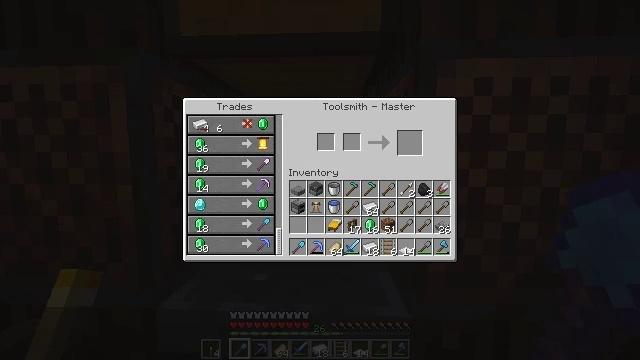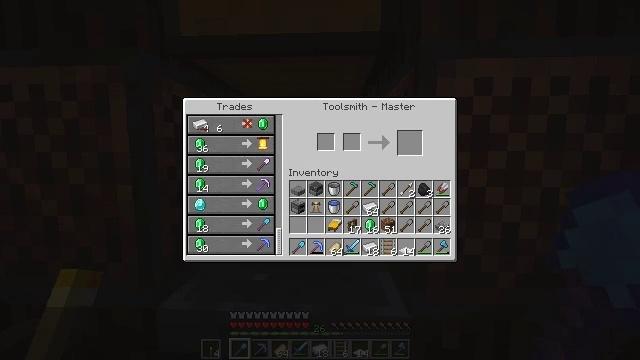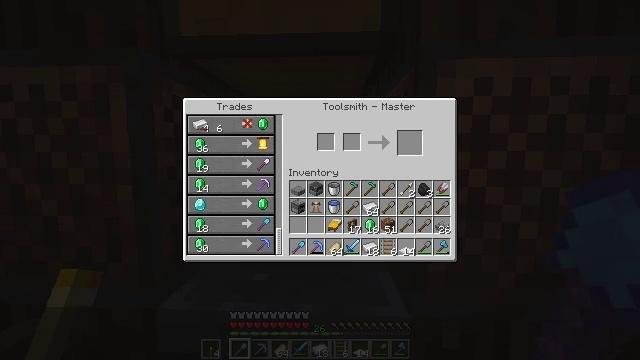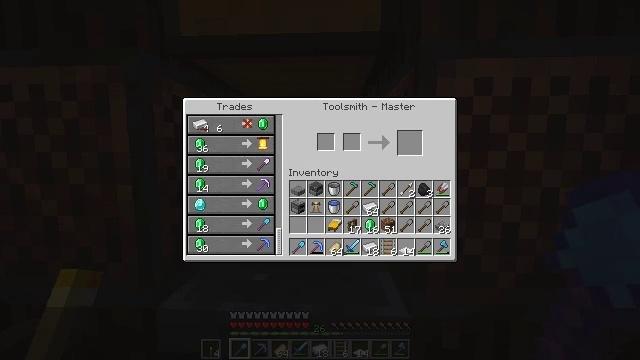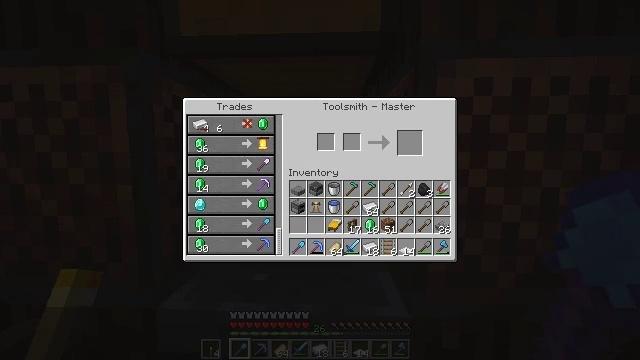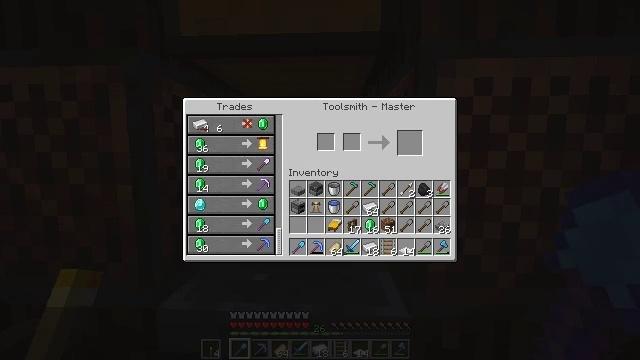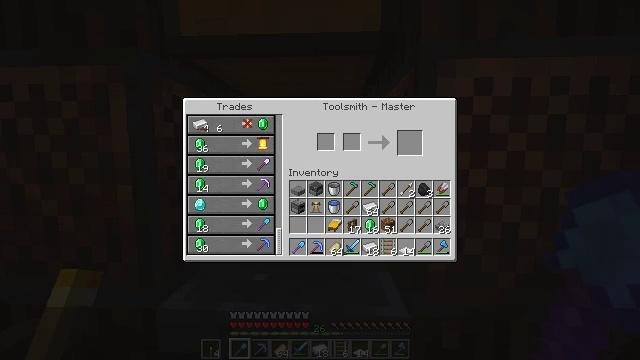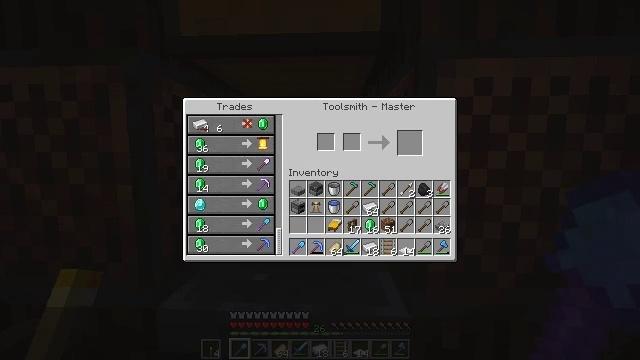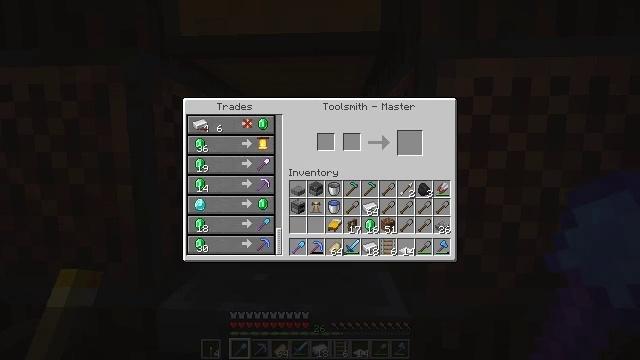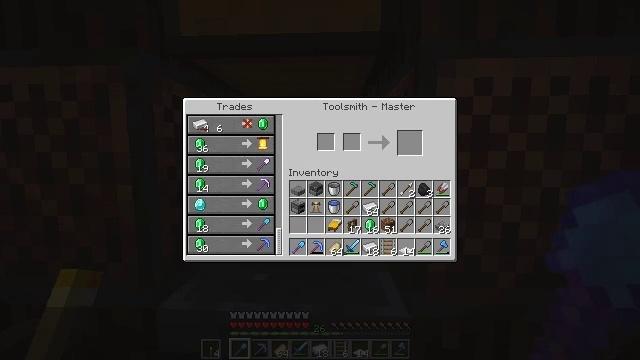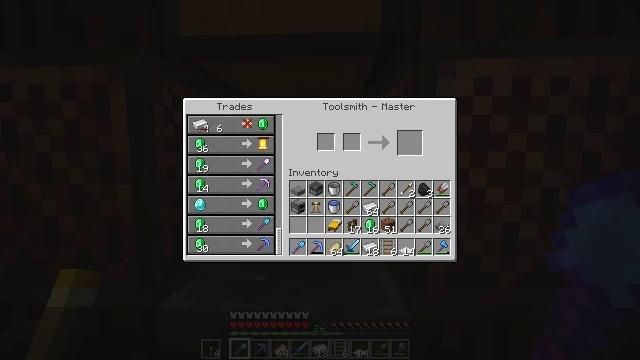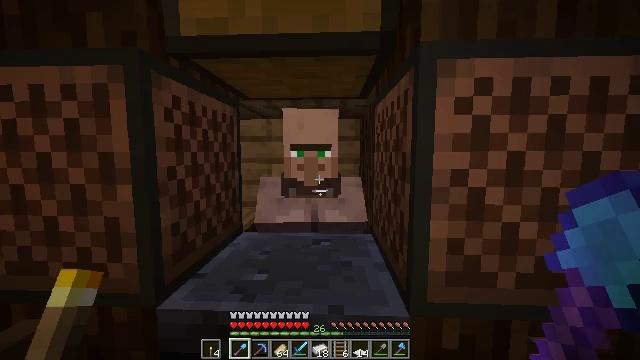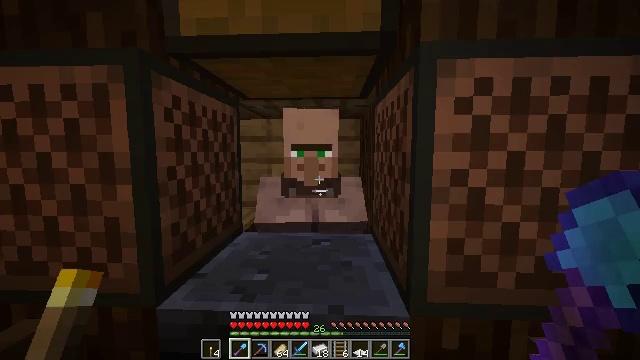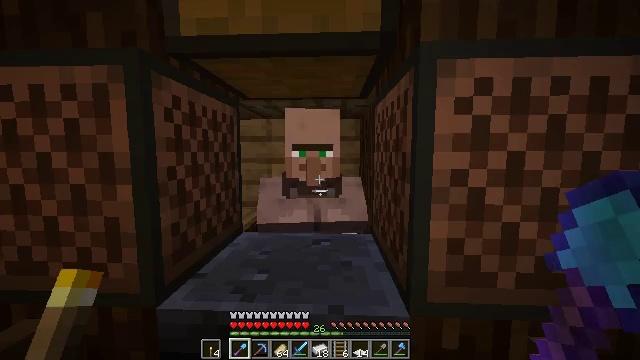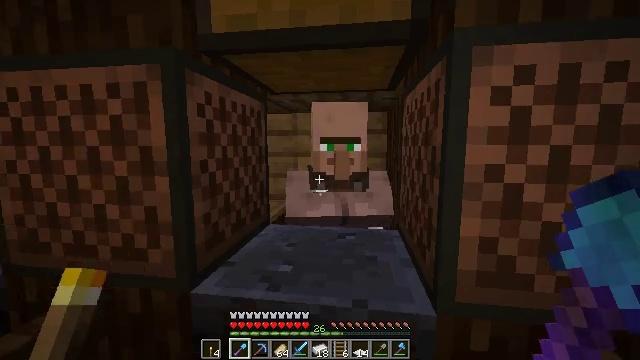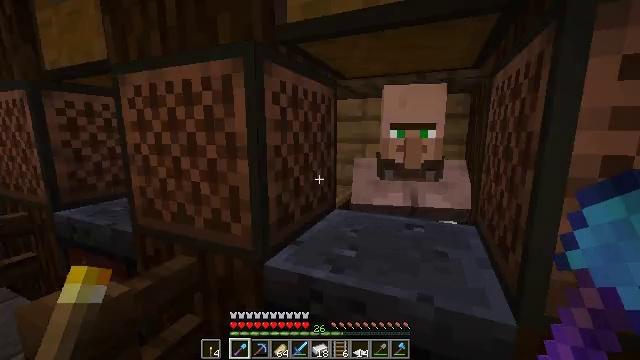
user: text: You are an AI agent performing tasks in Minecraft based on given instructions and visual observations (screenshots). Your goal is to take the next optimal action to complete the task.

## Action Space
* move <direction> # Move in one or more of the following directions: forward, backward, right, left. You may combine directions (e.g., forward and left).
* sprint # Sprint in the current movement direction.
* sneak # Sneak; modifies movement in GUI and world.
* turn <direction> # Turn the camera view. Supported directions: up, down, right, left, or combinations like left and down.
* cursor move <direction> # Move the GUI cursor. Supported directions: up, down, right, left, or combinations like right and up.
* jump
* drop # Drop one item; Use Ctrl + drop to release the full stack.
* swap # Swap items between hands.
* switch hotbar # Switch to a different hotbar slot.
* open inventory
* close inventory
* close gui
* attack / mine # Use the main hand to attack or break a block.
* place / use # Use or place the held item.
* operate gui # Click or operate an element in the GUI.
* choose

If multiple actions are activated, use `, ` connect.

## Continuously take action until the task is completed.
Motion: motion action
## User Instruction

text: Retrieve the brown bed.
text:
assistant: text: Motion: move left, cursor move right
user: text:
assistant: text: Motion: no_op
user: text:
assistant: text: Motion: cursor move right
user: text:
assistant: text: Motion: cursor move right
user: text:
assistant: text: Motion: cursor move right
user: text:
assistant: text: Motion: no_op
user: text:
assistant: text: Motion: no_op
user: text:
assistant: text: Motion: no_op
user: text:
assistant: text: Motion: no_op
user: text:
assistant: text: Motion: no_op
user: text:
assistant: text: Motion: no_op
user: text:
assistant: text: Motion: close gui
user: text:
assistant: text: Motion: no_op
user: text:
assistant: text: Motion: turn left and down
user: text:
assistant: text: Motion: turn left and down
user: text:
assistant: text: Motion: turn left and down
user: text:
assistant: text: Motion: turn left and down
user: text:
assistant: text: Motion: turn left
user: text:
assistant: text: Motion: no_op
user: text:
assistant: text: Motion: no_op
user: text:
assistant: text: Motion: no_op
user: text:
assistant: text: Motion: no_op
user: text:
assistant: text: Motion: no_op
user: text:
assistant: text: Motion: no_op
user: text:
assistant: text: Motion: move forward, turn left
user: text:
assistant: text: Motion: move forward, turn left
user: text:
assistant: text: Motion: move forward, turn left
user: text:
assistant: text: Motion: move forward
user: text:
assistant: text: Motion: move forward and move left
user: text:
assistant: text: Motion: move forward and move left, turn right